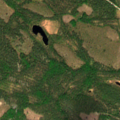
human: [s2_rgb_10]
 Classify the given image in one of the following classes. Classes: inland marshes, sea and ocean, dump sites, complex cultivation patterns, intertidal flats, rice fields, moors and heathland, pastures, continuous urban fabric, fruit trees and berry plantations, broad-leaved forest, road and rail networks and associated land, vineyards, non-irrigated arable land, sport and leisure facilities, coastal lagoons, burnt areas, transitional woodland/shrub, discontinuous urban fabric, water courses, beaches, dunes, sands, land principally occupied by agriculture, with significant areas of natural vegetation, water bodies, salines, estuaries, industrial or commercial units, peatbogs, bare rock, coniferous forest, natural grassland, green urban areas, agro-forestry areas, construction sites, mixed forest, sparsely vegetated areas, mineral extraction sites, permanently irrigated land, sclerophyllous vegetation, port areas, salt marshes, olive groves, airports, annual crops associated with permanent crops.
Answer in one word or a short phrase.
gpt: coniferous forest, mixed forest, transitional woodland/shrub